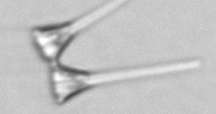
Label: Asterionellopsis_glacialis